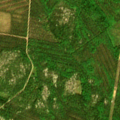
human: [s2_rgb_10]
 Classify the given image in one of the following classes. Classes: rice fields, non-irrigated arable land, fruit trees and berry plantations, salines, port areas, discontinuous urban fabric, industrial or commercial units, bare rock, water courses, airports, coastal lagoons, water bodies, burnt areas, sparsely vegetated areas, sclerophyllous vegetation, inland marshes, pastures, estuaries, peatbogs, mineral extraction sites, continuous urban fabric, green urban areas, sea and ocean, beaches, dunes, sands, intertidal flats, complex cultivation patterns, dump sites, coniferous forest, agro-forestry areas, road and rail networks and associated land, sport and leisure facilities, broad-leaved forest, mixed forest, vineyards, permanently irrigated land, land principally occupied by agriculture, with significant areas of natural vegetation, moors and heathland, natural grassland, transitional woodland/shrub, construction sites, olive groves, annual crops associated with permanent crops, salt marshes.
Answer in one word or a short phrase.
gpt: coniferous forest, mixed forest, transitional woodland/shrub